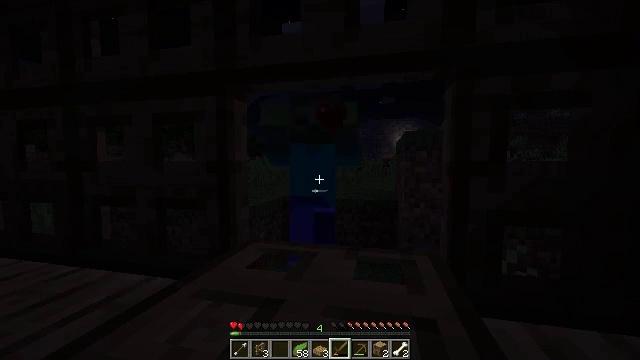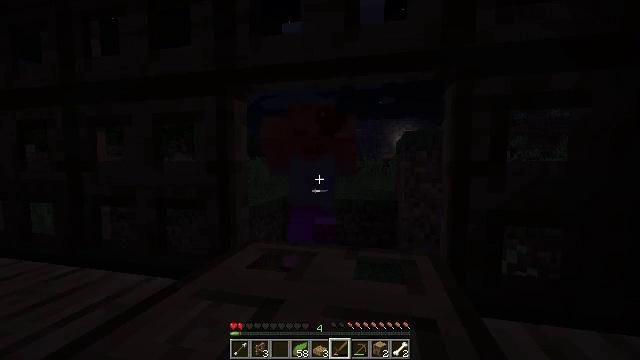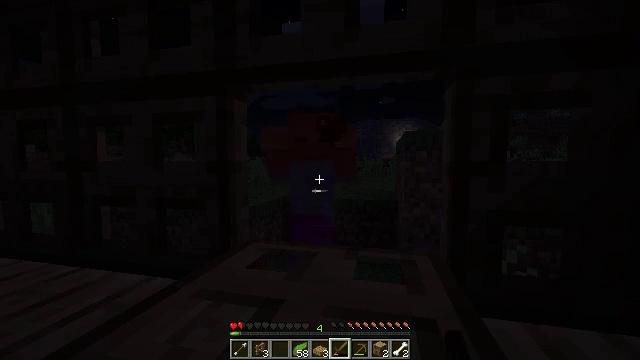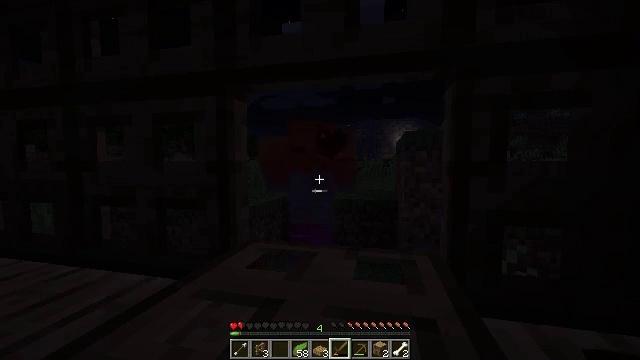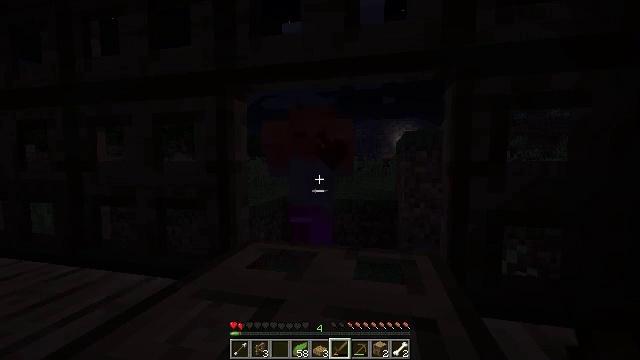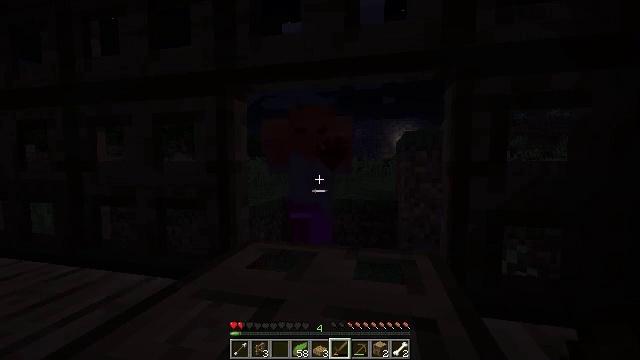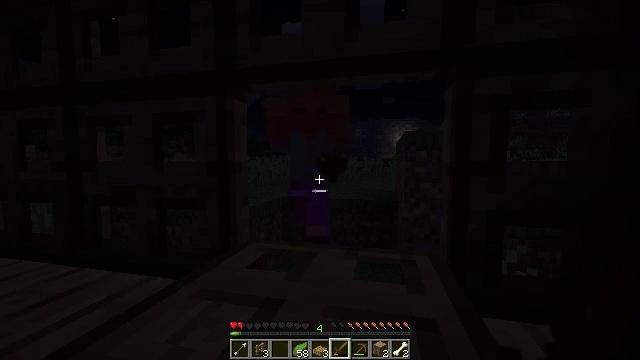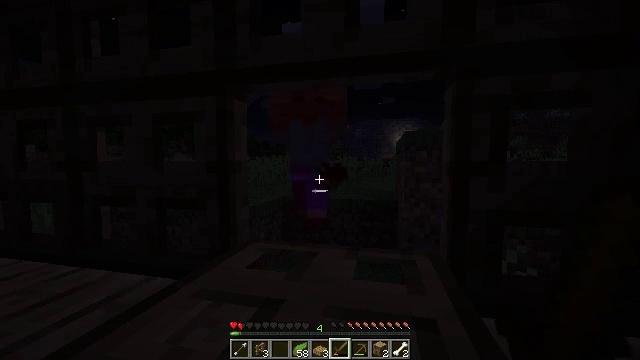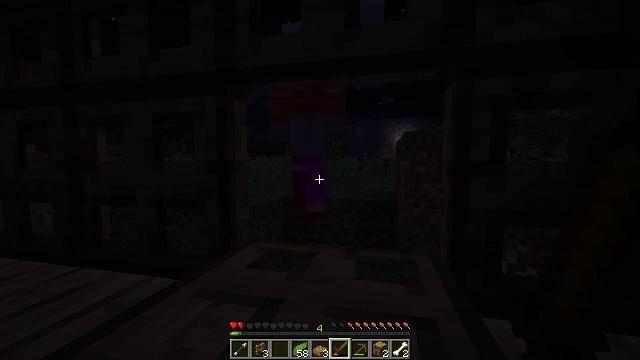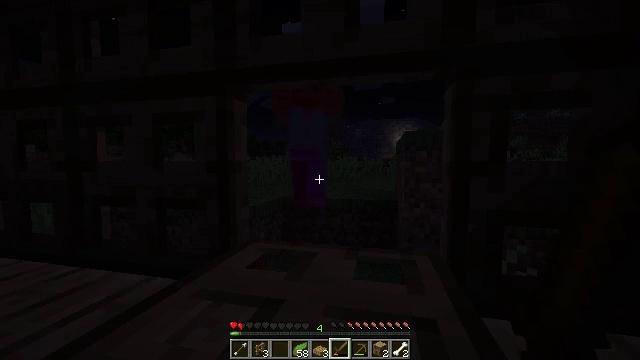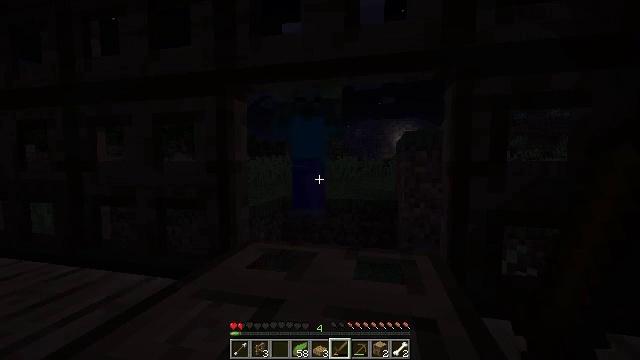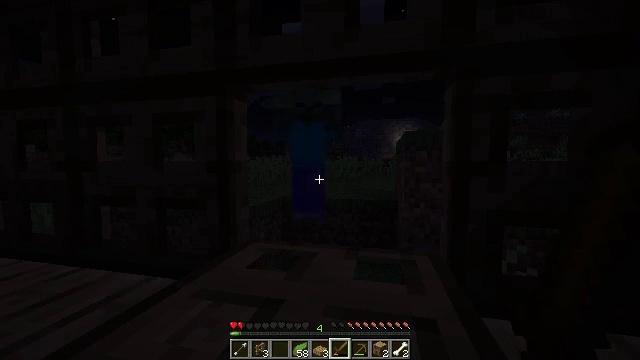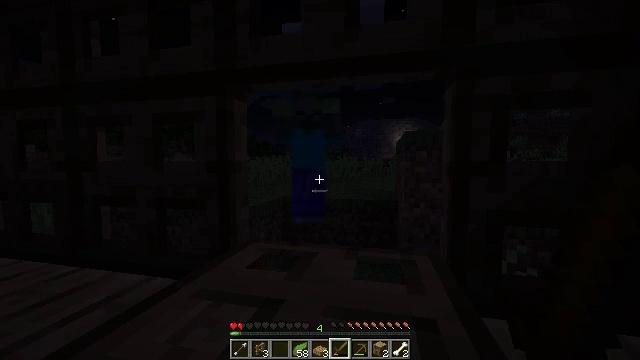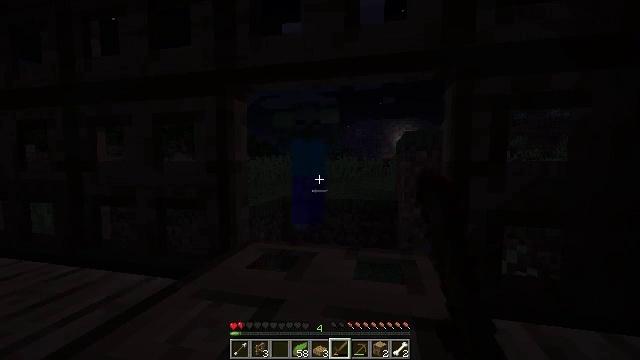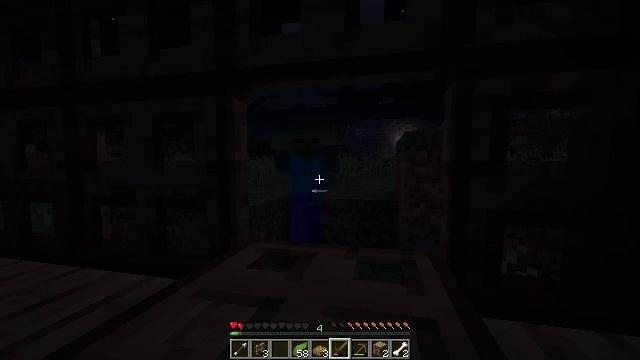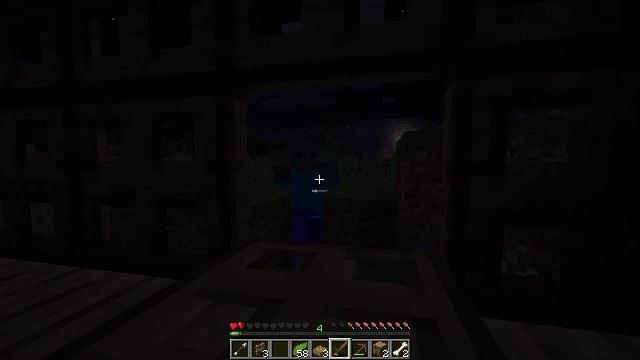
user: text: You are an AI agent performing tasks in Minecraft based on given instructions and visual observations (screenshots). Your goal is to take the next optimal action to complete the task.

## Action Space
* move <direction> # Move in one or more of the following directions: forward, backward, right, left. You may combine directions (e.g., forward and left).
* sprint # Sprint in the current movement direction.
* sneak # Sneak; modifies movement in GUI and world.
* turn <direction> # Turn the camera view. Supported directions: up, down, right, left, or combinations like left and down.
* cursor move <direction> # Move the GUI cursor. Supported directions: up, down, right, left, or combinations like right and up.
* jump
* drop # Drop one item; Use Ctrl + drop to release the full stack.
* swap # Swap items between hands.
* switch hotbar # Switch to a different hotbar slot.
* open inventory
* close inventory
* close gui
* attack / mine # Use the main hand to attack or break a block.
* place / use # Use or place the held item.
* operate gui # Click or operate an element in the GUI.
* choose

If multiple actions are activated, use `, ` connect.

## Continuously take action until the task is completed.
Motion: motion action
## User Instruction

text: Kill a zombie.
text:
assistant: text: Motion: attack / mine
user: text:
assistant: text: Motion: attack / mine
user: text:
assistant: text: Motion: attack / mine
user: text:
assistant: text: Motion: attack / mine
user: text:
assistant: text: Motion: attack / mine
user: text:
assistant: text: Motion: attack / mine
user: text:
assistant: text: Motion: attack / mine
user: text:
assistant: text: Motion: attack / mine
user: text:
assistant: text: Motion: attack / mine
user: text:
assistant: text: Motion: attack / mine
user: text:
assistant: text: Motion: no_op
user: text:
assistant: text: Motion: attack / mine
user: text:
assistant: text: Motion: attack / mine
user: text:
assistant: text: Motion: attack / mine
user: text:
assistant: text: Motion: no_op
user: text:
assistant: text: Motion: no_op
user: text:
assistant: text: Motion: attack / mine
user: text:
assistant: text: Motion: attack / mine
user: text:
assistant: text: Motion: attack / mine
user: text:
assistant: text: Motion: no_op
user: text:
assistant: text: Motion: attack / mine
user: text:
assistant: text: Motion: attack / mine
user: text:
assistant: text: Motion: attack / mine
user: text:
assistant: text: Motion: no_op
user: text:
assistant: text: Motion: attack / mine
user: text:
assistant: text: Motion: attack / mine
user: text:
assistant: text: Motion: attack / mine
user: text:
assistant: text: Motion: no_op
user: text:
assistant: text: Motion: move forward, attack / mine
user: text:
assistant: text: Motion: attack / mine